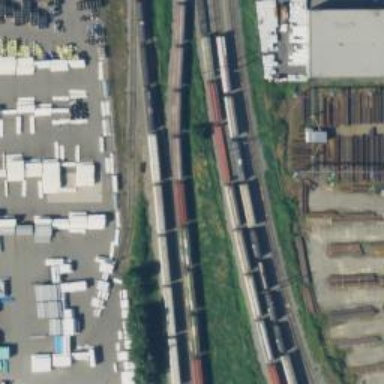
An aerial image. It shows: Railway yard in service.